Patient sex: M
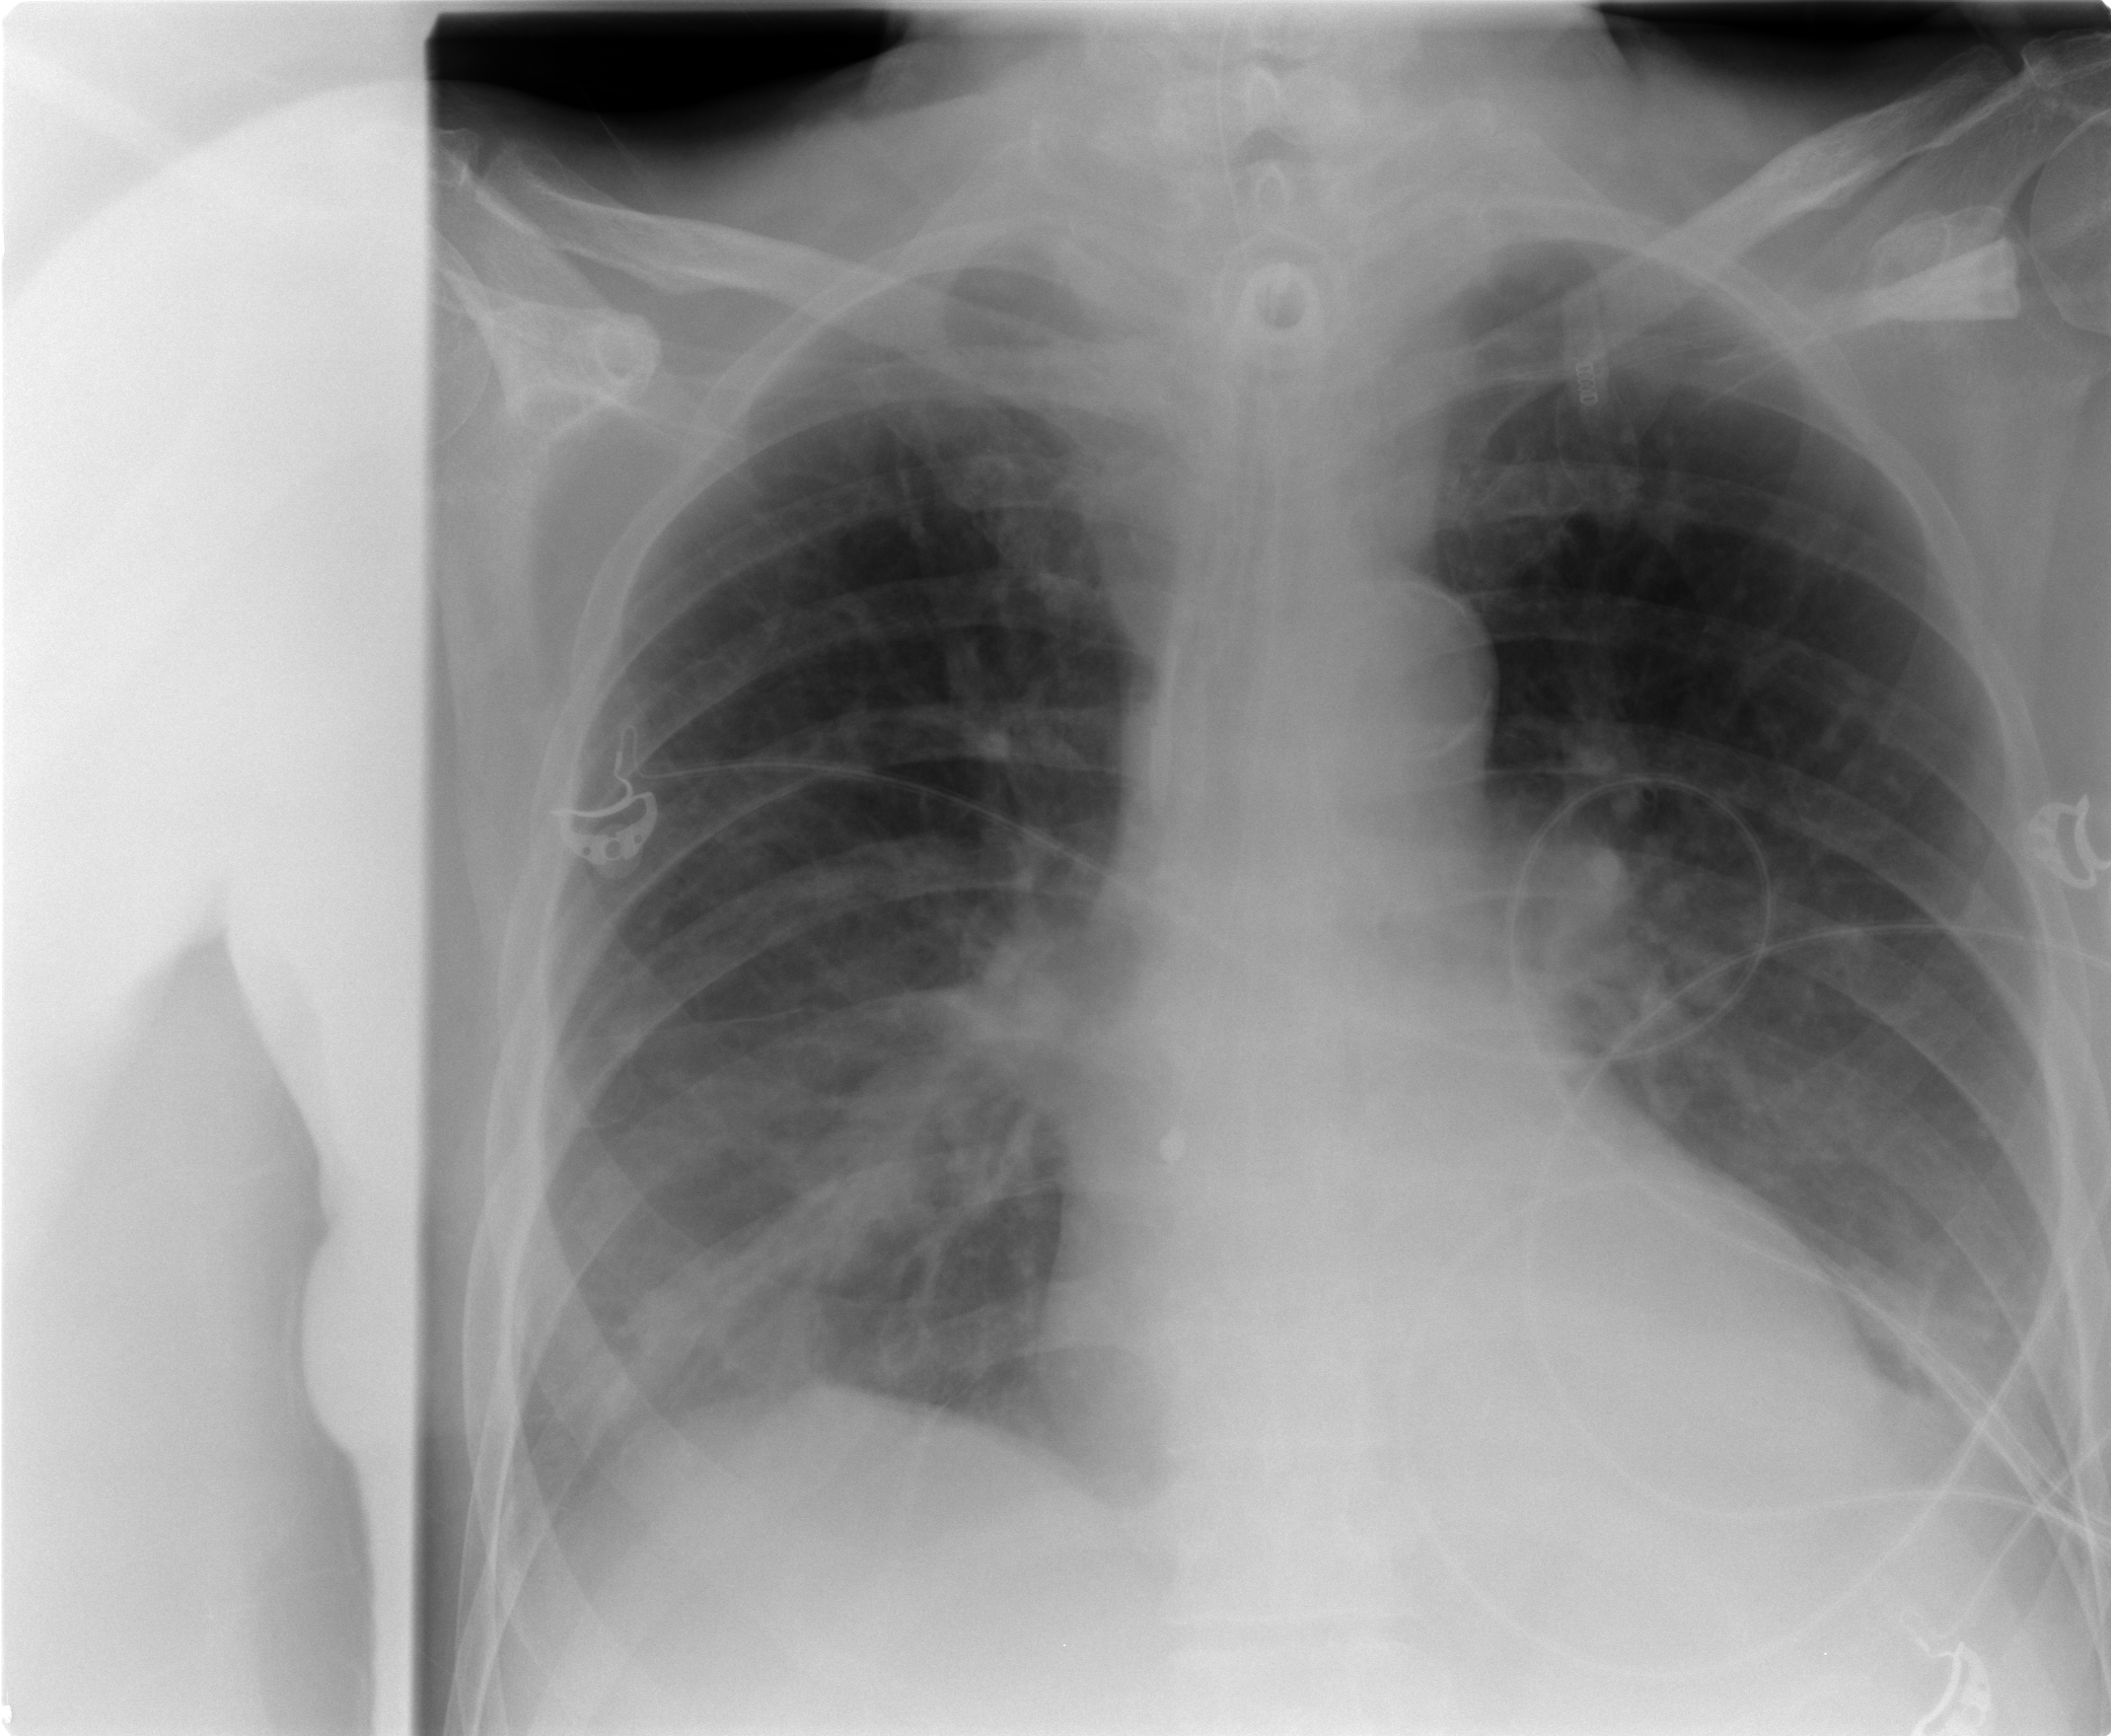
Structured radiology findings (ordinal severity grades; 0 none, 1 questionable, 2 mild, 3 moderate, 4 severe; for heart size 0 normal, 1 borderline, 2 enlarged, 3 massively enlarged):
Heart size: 0
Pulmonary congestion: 2
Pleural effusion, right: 1
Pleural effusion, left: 1
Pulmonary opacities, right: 1
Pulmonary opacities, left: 1
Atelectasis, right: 1
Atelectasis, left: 1